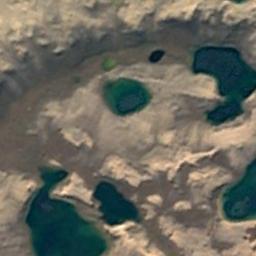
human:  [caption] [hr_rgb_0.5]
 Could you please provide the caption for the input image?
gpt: The blue lake in a wetland is covered by large swaths of dense vegetation .

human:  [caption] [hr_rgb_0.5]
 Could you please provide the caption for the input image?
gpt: The wetland consists of bare land and water .

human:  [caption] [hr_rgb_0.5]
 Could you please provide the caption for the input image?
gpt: Numerous waters of different sizes are surrounded by wetlands .

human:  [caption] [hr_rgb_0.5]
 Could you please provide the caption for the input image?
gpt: There are five clear lakes in this wetland .

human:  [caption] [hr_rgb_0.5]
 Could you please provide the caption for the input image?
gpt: There are some green lakes on the wetland .